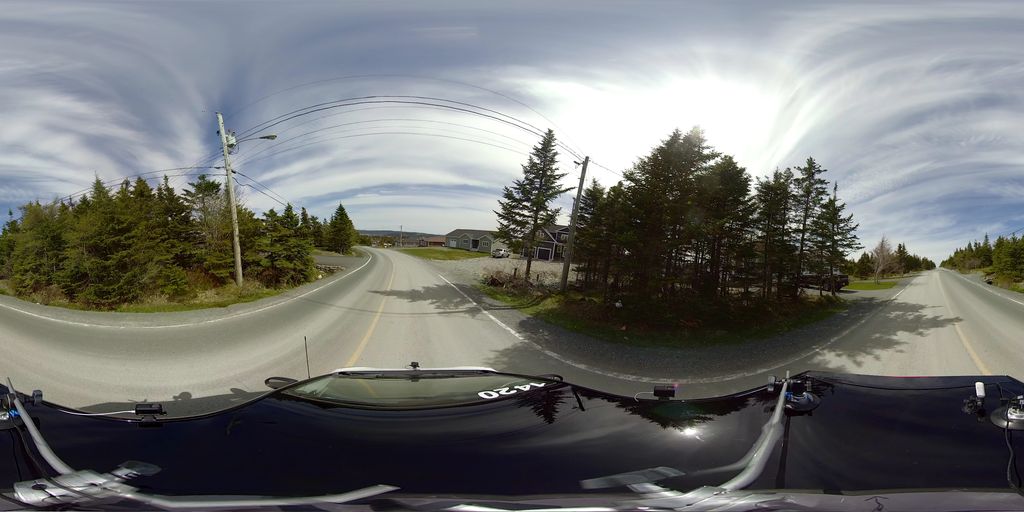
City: st_johns